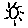
Label: sun